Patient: sex M, age 57
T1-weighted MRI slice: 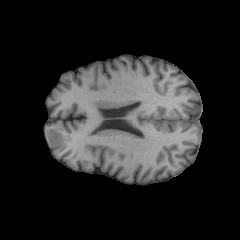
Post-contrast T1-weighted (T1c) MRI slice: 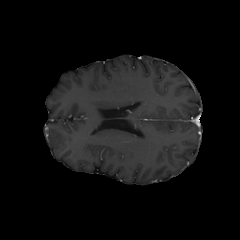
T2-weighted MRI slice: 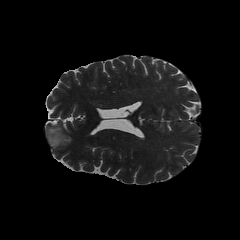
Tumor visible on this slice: yes
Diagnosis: Oligodendroglioma, IDH-mutant, 1p/19q-codeleted
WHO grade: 2